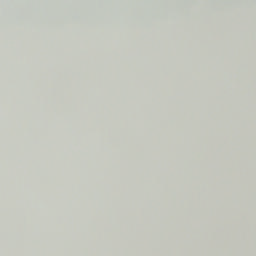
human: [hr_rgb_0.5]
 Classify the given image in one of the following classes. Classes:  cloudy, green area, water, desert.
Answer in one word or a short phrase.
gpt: cloudy